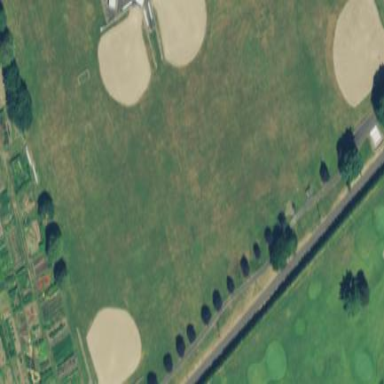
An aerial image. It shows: Baseball pitch for leisure land activities.